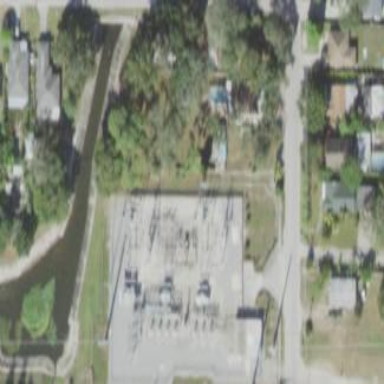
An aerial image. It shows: Outdoor distribution level power substation.